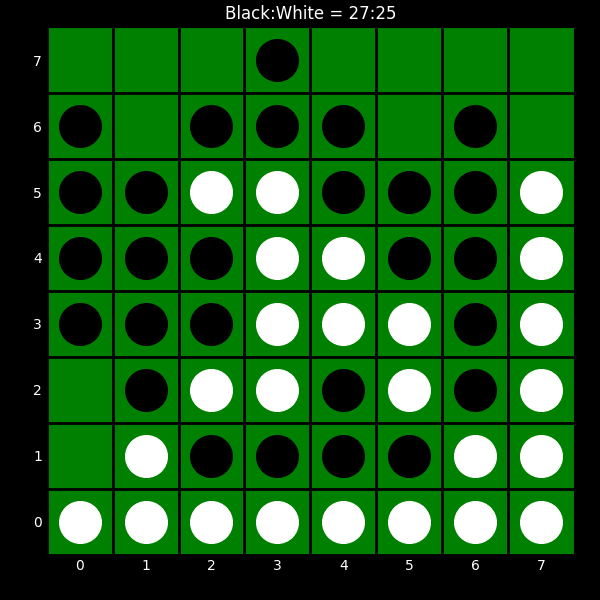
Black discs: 27
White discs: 25